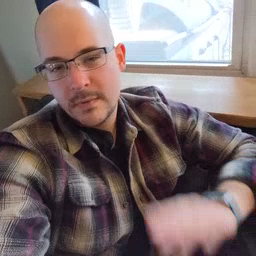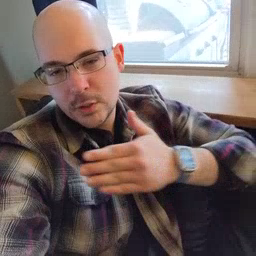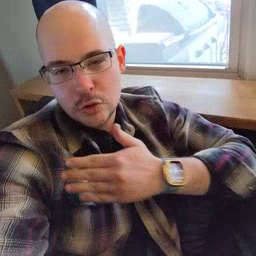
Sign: fish